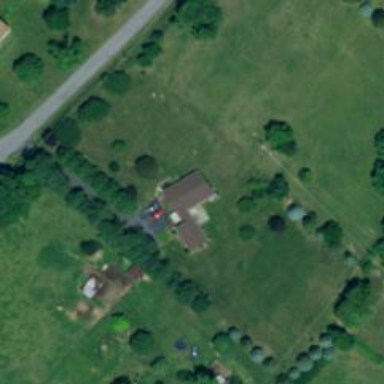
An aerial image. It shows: Driveway.